Question: I have seen a lot of questions in Stackoerflow before asking this question
When I execute the below mlm_commission create table query,
I am getting the following error.
> 1005 - Can't create table 'mlm_new.mlm_commission' (errno: 150) (Details...)
Also When I click Details, I got the following text
> Supports transactions, row-level locking, and foreign keys
Create Commission Table
'''
CREATE TABLE IF NOT EXISTS mlm_commission
('weekno' int(11) NOT NULL,
'level' int(11) NOT NULL,
'username' varchar(500) NOT NULL,
'PositionA' int(11) NOT NULL,
'CFPositionA' int(11) NOT NULL,
'PositionB' int(11) NOT NULL,
'CFPositionB' int(11) NOT NULL,
'PositionC' int(11) NOT NULL,
'CFPositionC' int(11) NOT NULL,
'ABLeft' int(11) NOT NULL,
'CFABLeft' int(11) NOT NULL,
'ABRight' int(11) NOT NULL,
'CFABRight' int(11) NOT NULL,
'CLeft' int(11) NOT NULL,
'CFCLeft' int(11) NOT NULL,
'CRight' int(11) NOT NULL,
'CFCRight' int(11) NOT NULL,
'ABMatchingPair' int(11) NOT NULL,
'CMatchingPair' int(11) NOT NULL,
'IsIncludedToParent' enum('Y','N'),
'side' enum('L','R') NOT NULL,
'leg' enum('0','1','2') NOT NULL,
'parent_key' varchar(15) NOT NULL,
'commission' int(11) NOT NULL,
FOREIGN KEY('username') REFERENCES mlm_rtmfx_users('username'),
FOREIGN KEY('side') REFERENCES mlm_rtmfx_users('side'),
FOREIGN KEY('leg') REFERENCES mlm_rtmfx_users('leg'),
FOREIGN KEY('parent_key') REFERENCES mlm_rtmfx_users('parent_key'),
PRIMARY KEY('username','weekno','level'));
'''
I am referencing 4 foreign key values in mlm_rtmfx_commission table from the below table.
'''
CREATE TABLE 'mlm_rtmfx_users' (
'id' int(11) NOT NULL AUTO_INCREMENT,
'user_id' varchar(1023) NOT NULL,
'username' varchar(500) NOT NULL,
'user_key' varchar(15) NOT NULL,
'parent_key' varchar(15) NOT NULL,
'sponsor_key' varchar(15) NOT NULL,
'leg' enum('0','1','2') NOT NULL,
'payment_status' enum('0','1') NOT NULL,
'pinno' int(11) NOT NULL,
'user_password' varchar(8) NOT NULL,
'side' enum('L','R') NOT NULL,
'iseligible' enum('Y','N') NOT NULL,
'created_date' timestamp NOT NULL DEFAULT CURRENT_TIMESTAMP ON UPDATE CURRENT_TIMESTAMP,
PRIMARY KEY ('id')
)
'''
You can check that each foreign key references are having same name and type.
I have seen this <URL> and I am confusing about indexes.
I also having the list of indexes in mlm_rtmfx_users table. Please check below.

I got the index table from the following query.
'''
SHOW INDEX FROM mlm_rtmfx_users
'''
Please clarify me where do I go wrong? If my question is not clear, Please let me know.
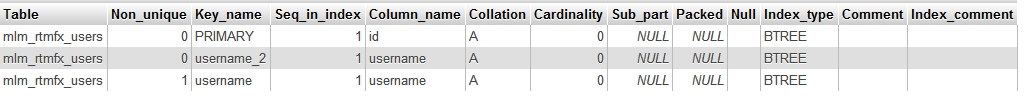
Answer: There are two requirements to 'FOREIGN KEY' creation. First, the referencing columns must have exactly the same data types as the referenced columns. Second, the referenced columns must be indexed exactly as the referencing columns are. That is, if you have 3 single 'FOREIGN KEY's, you need 3 corresponding indices on the referenced table. If you had one compound 'FOREIGN KEY' comprising 3 columns, you would need a corresponding compound index on the same 3 columns in the referenced table.
You have of the columns referenced in 'mlm_rtmfx_users' indexed, but of the referenced columns must have an index matching that of the 'FOREIGN KEY' columns in the referencing table. So you will need to add indices on 'side,leg,parent_key,user'.
If you reduce the length of 'username', you will not exceed the InnoDB limit of 767 bytes per index.
'''
CREATE TABLE 'mlm_rtmfx_users' (
'id' int(11) NOT NULL AUTO_INCREMENT,
'user_id' varchar(1023) NOT NULL,
'username' varchar(50) NOT NULL,
'user_key' varchar(15) NOT NULL,
'parent_key' varchar(15) NOT NULL,
'sponsor_key' varchar(15) NOT NULL,
'leg' enum('0','1','2') NOT NULL,
'payment_status' enum('0','1') NOT NULL,
'pinno' int(11) NOT NULL,
'user_password' varchar(8) NOT NULL,
'side' enum('L','R') NOT NULL,
'iseligible' enum('Y','N') NOT NULL,
'created_date' timestamp NOT NULL DEFAULT CURRENT_TIMESTAMP ON UPDATE CURRENT_TIMESTAMP,
PRIMARY KEY ('id'),
-- More indices are needed in the parent table:
INDEX ('username'),
INDEX ('side'),
INDEX ('leg'),
INDEX ('parent_key')
)
'''
If you must keep 'username' with a long length of 500, you will need to <URL> to increase the permitted byte length of the index.
With the additional indices added to the parent table (and the 'username' length reduced into InnoDB's index limit), the tables can successfully be created. <URL>